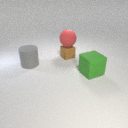
large red rubber sphere above small brown rubber cube